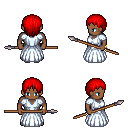
a pixel art fantasy rpg character, male body template, human, dark skin, underdress, teal pants, red plain hairstyle, bracelets, white slippers, spear, four views (front, back, left, right), 2x2 character sprite sheet, small pixel art, hard edges, no anti-aliasing